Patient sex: F
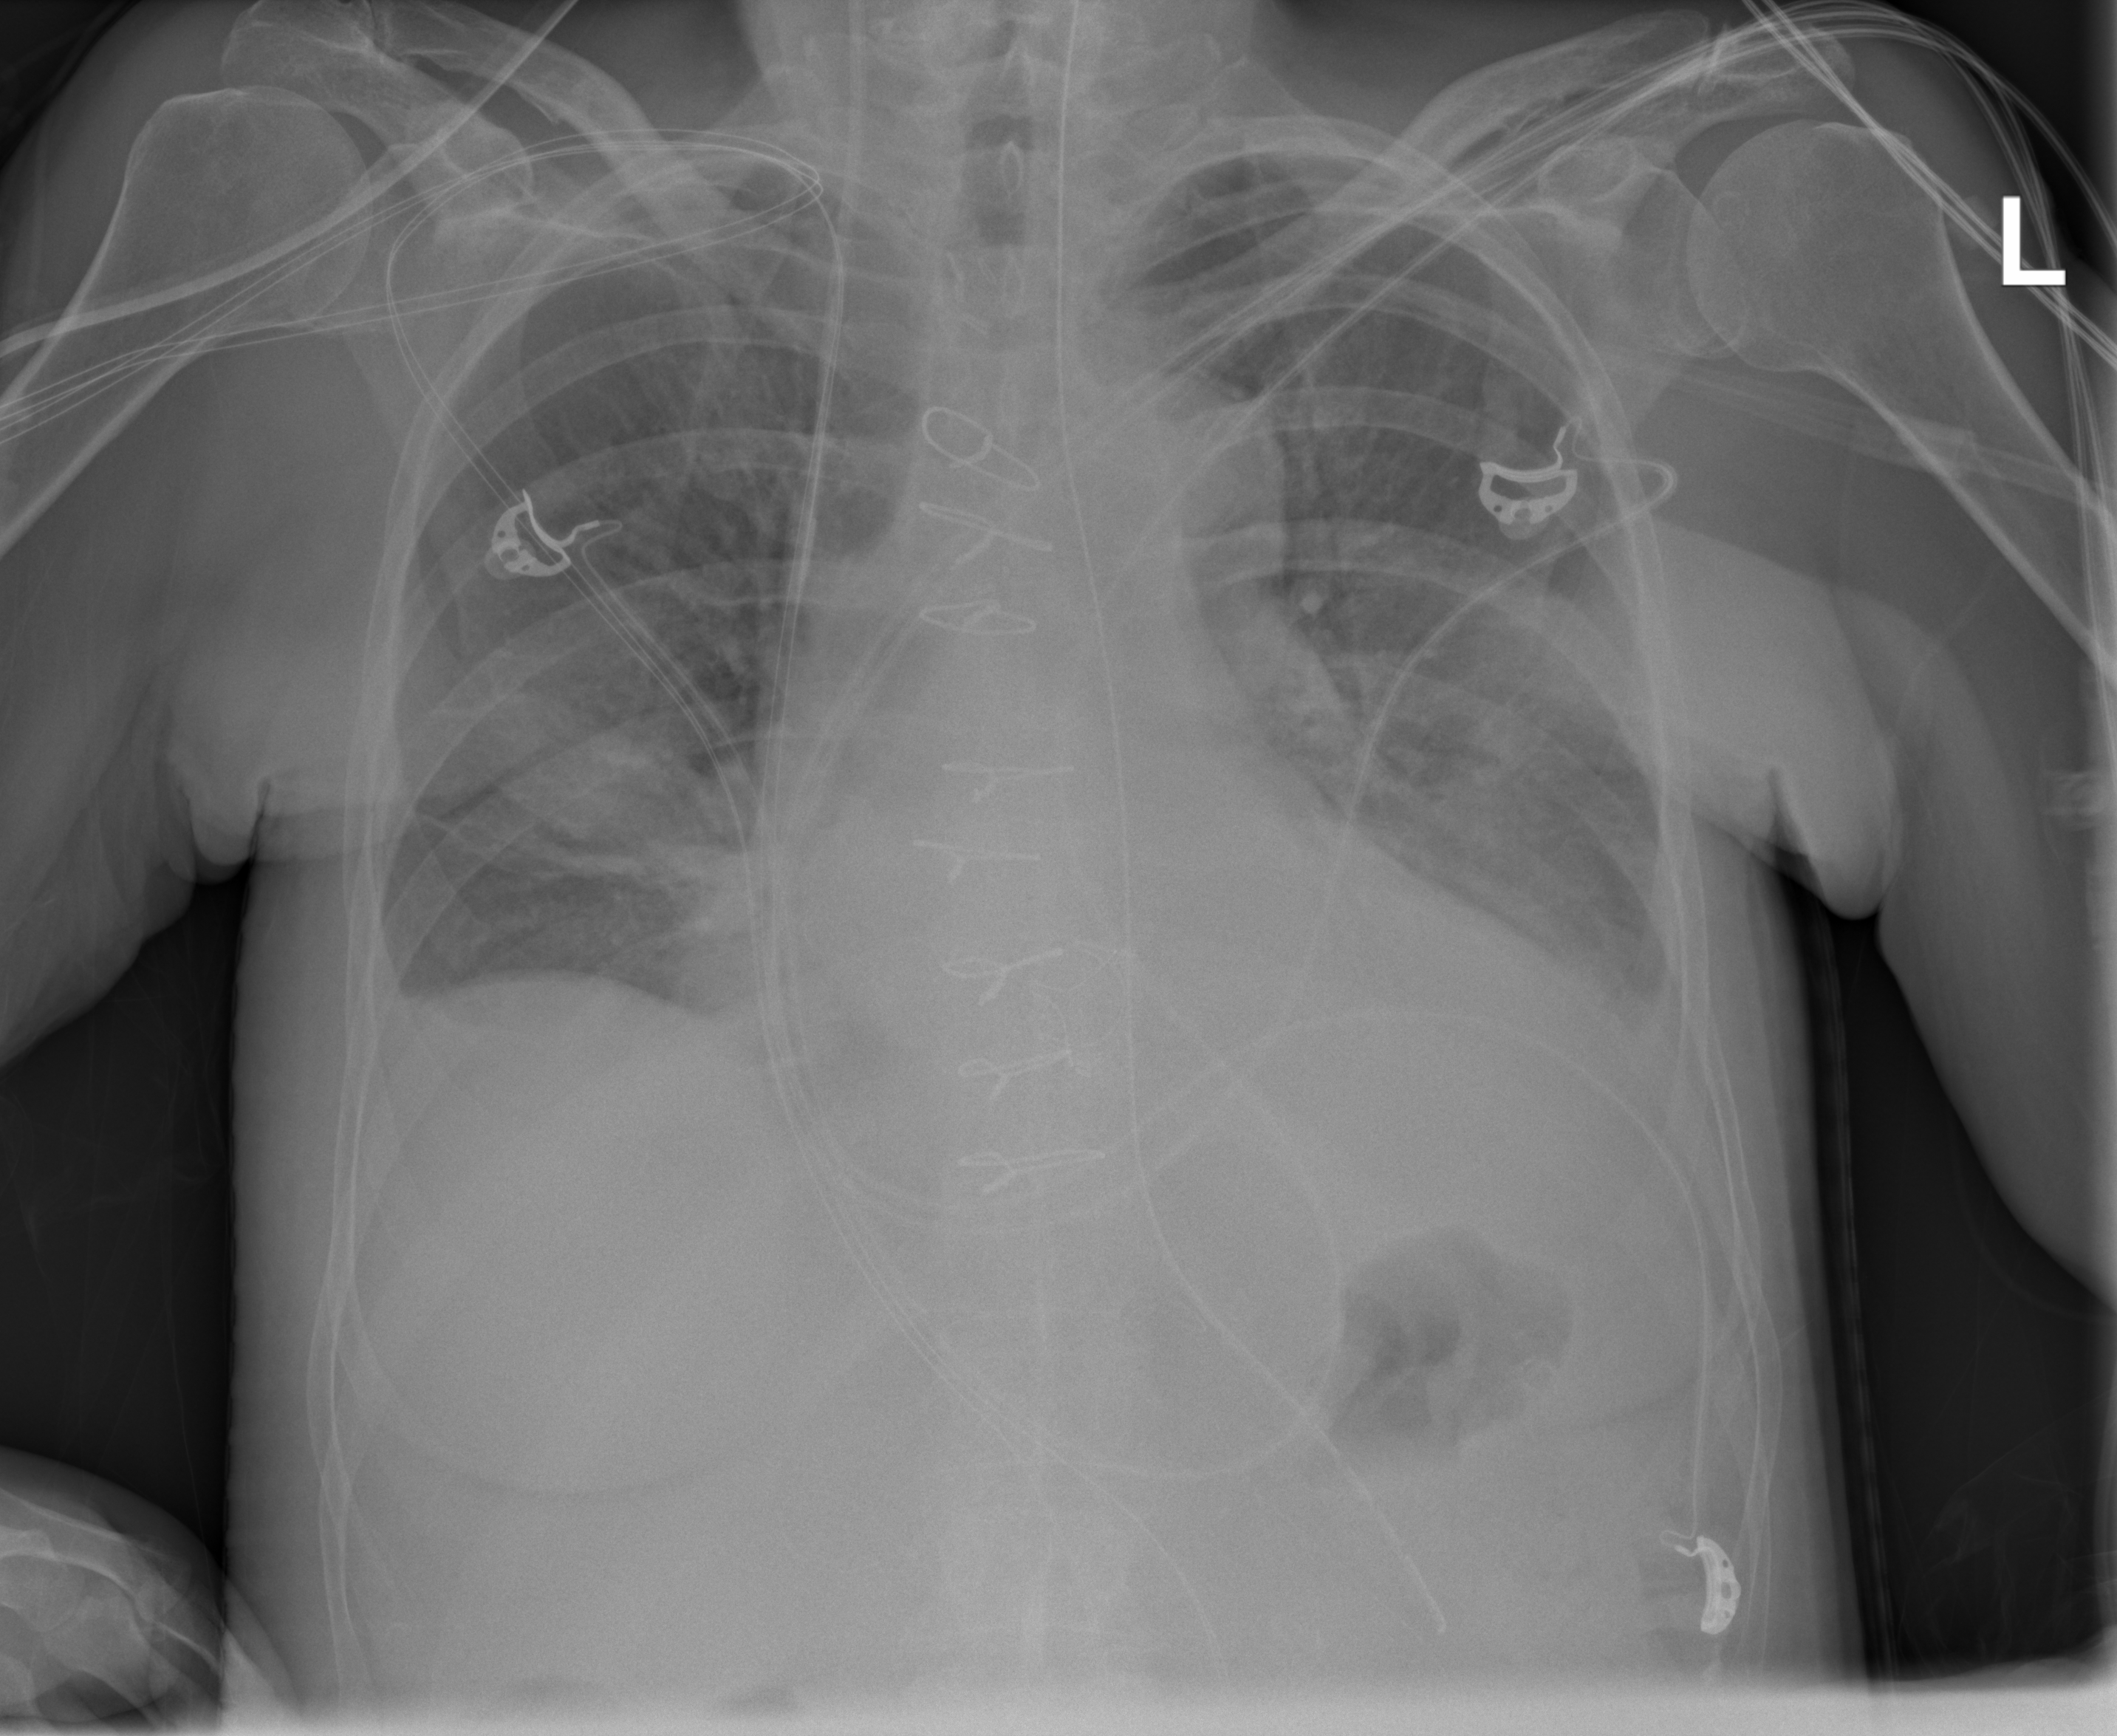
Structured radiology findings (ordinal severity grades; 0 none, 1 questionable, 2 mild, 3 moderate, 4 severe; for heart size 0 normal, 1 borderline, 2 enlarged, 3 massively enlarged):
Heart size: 2
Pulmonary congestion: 0
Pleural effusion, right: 2
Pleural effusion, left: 3
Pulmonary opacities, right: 0
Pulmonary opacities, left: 0
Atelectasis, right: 2
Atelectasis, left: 2